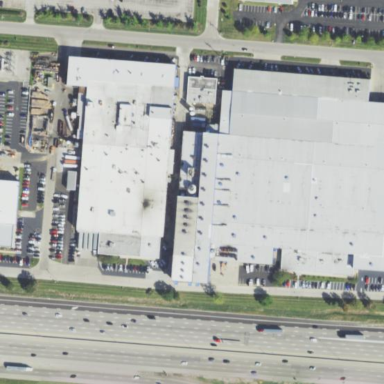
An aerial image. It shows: Warehouse.